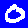
Digit: 0